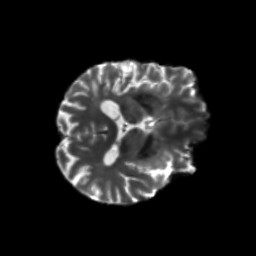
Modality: T2w
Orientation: axial
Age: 70
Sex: male
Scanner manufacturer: siemens
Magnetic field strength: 3 T
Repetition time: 5.47 s
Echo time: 0.0854 s